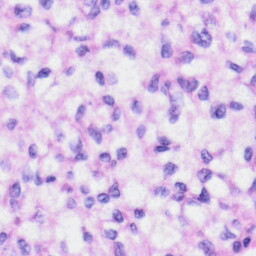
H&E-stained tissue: Liver